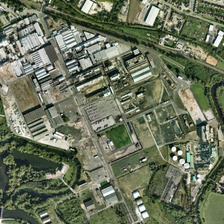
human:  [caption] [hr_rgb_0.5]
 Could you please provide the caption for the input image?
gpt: a large number of trees were planted around the factory .

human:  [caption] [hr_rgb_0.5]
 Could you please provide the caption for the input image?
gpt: a large number of factories have been built in the factory .

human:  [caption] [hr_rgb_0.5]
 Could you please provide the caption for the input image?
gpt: a large number of factories have been built in the factory .

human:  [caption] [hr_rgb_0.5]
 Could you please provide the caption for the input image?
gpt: a large number of trees were planted around the factory .

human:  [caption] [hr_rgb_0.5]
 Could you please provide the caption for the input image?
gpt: a large number of trees were planted around the factory .